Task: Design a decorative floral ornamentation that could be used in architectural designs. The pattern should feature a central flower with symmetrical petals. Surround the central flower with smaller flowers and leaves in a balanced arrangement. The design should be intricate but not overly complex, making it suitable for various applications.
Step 1705:
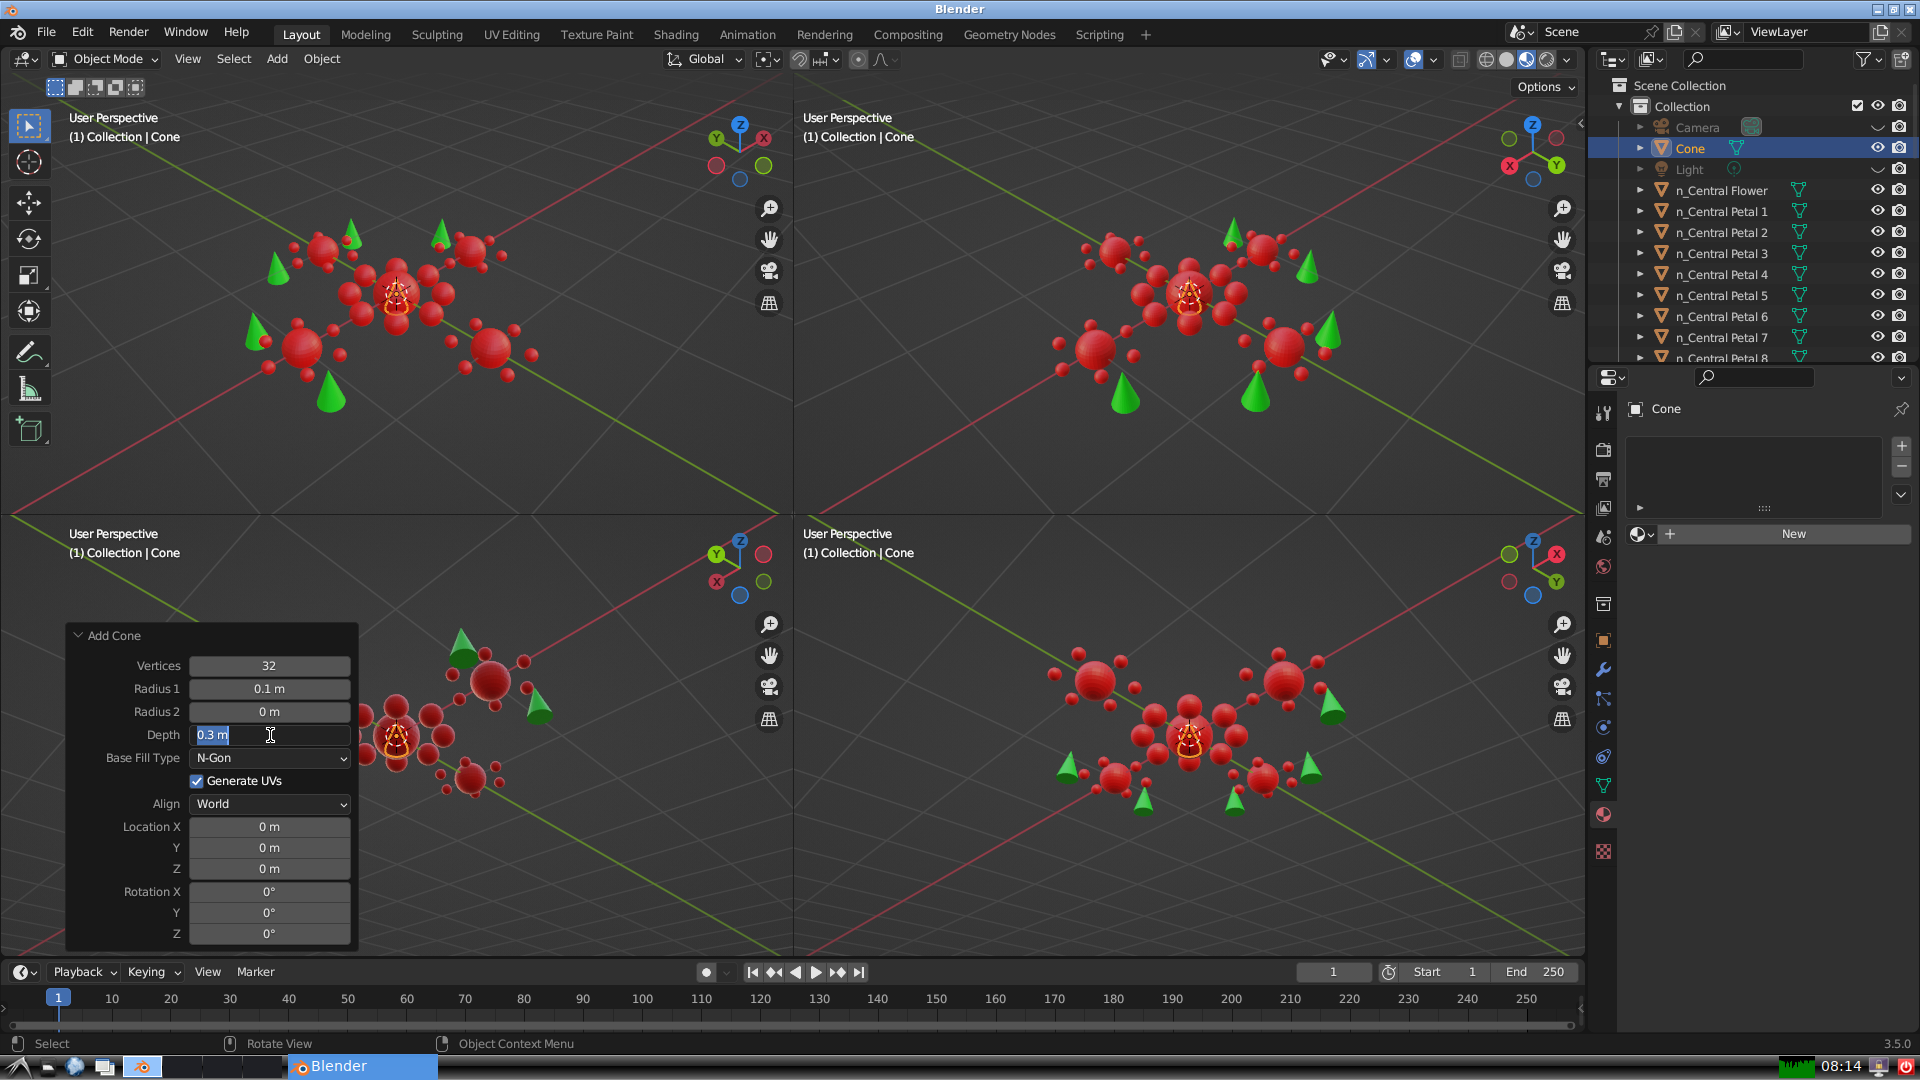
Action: input_text: 0.3